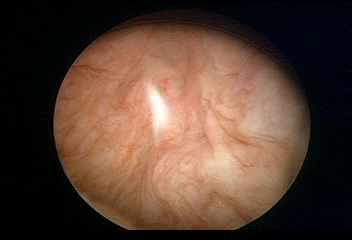
Modality: WLC
Class: Normal mucosa
Bladder cancer association: No